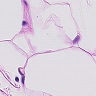
Metastatic tissue present: no